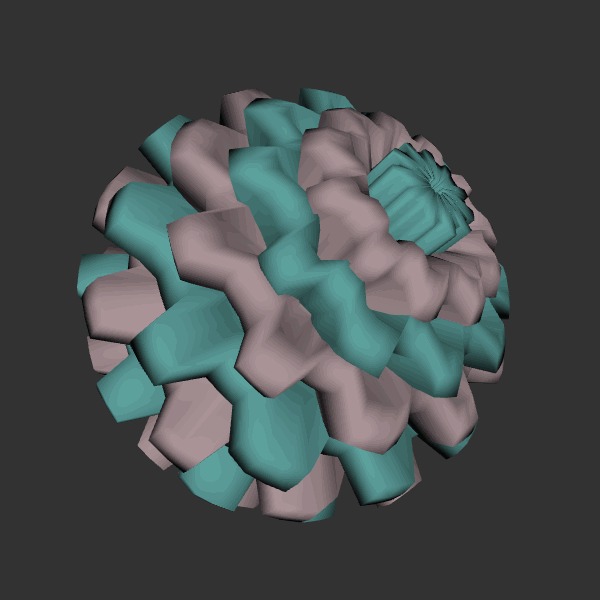
Background: dark